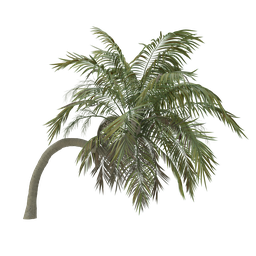
Label: nature